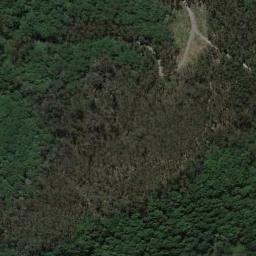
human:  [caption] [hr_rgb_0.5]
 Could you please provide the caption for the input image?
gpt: Some spring green plants in the middle and many green plants in side .

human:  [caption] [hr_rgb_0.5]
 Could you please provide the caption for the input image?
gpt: The forest is consist of dry trees and green trees .

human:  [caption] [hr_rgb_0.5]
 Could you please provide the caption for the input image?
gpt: The forest has a lot of dense sage dark green trees and many dark green trees and two roads go through the forest .

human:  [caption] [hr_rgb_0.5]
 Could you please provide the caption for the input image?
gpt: This is a dense forest .

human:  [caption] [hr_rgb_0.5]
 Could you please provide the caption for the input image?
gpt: A forest with many withered trees and green trees .